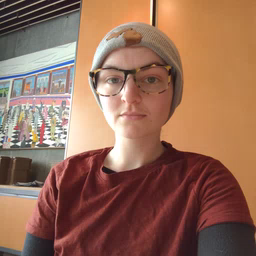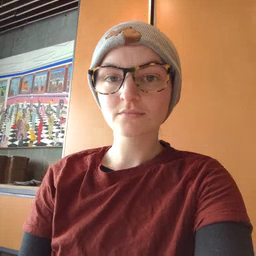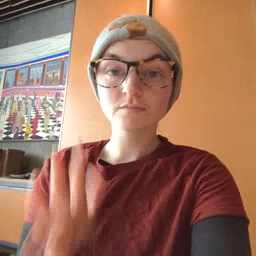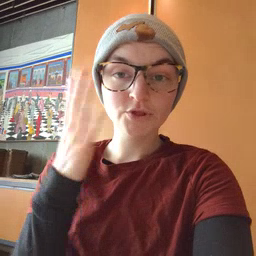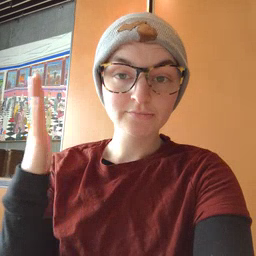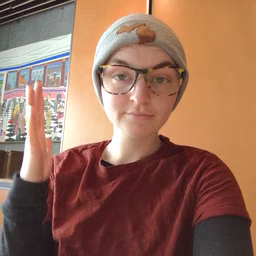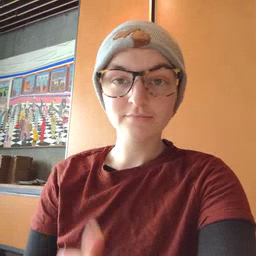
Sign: tree